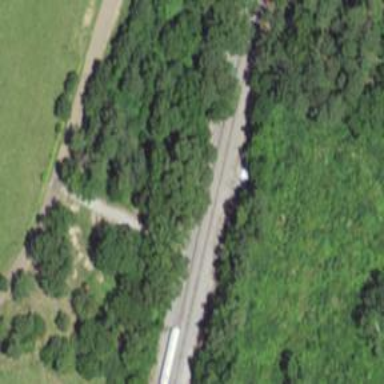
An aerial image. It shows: Railroad crossover.